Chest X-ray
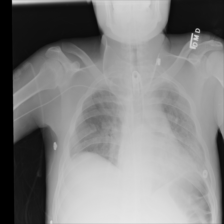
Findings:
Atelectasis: positive
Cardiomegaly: negative
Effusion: negative
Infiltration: positive
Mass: negative
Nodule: negative
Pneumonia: negative
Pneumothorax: negative
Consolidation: negative
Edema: negative
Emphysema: negative
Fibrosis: negative
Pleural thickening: negative
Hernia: negative